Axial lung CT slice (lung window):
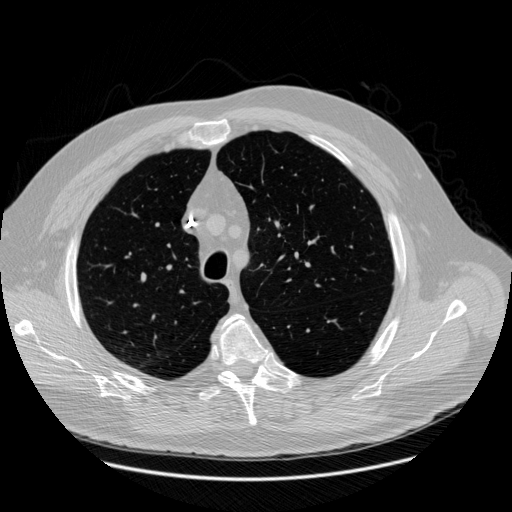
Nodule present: no